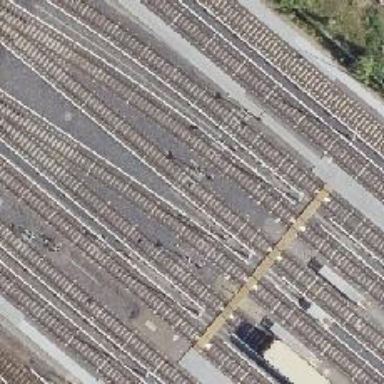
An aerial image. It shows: Railway signal.